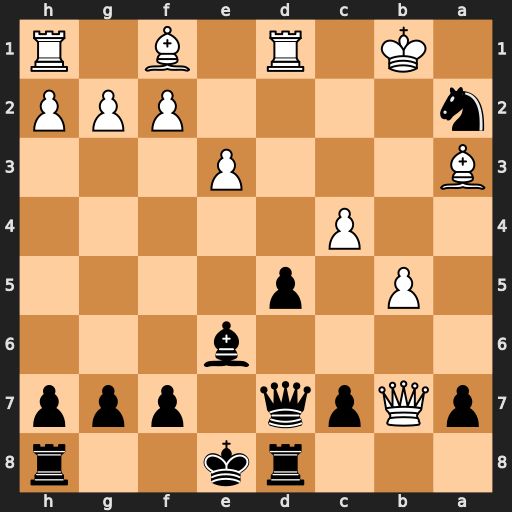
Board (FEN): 3rk2r/pQpq1ppp/4b3/1P1p4/2P5/B3P3/n4PPP/1K1R1B1R
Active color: b
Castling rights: k
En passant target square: -
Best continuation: Nc3+ Ka1 Nxd1